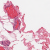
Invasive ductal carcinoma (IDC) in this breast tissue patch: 0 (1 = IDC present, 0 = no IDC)